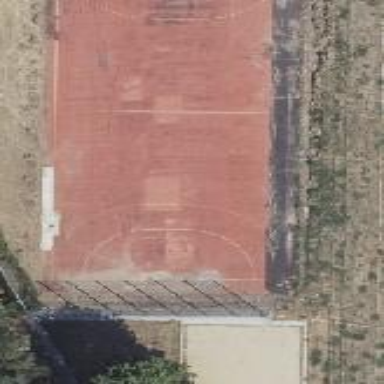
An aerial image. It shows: Multi-sport pitch for leisure activities.